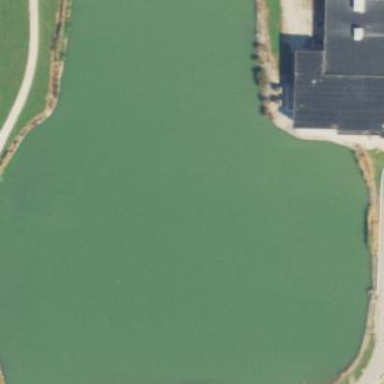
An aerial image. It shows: Pond located in training center. It is natural water feature.